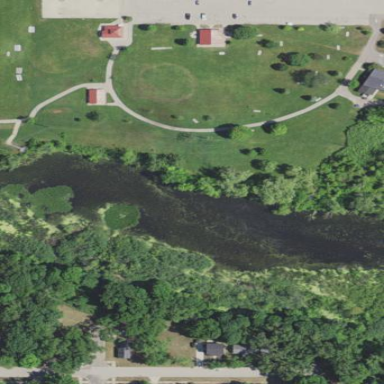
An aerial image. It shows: Lovely park for leisure and relaxation.